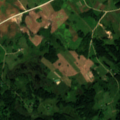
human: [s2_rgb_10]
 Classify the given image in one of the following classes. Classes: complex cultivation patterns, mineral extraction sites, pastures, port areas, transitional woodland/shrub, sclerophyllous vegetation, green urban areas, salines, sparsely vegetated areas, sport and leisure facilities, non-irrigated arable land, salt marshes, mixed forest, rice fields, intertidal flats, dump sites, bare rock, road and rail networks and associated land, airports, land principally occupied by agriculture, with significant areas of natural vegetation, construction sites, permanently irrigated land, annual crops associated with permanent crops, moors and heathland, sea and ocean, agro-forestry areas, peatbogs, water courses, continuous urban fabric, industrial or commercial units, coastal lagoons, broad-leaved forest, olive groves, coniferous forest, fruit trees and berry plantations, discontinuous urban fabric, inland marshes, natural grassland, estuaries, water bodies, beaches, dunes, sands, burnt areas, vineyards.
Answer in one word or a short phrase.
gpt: non-irrigated arable land, complex cultivation patterns, land principally occupied by agriculture, with significant areas of natural vegetation, broad-leaved forest